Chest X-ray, AP view. Patient: 51 years old, sex M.
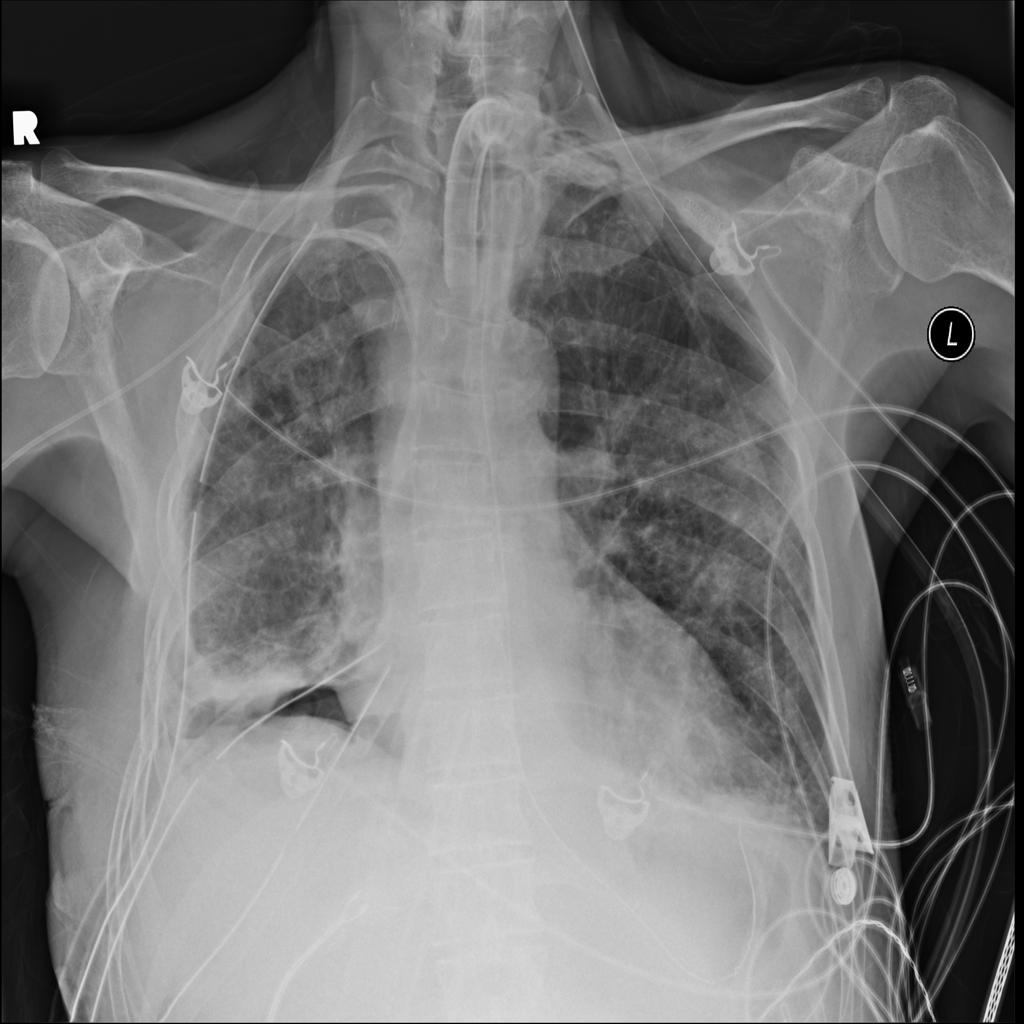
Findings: Infiltration, Pneumothorax